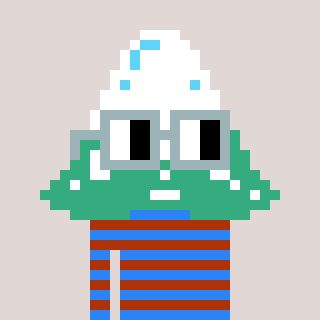
a pixel art character with square dark gray glasses, a snowy mountain-shaped head and a hotbrown-colored body on a warm background